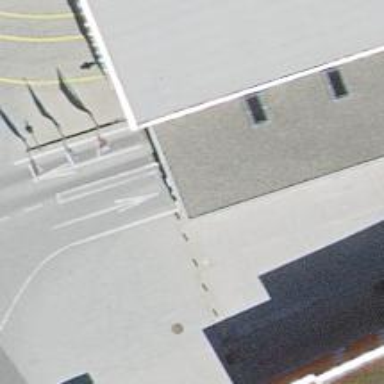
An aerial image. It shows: Parking entrance.